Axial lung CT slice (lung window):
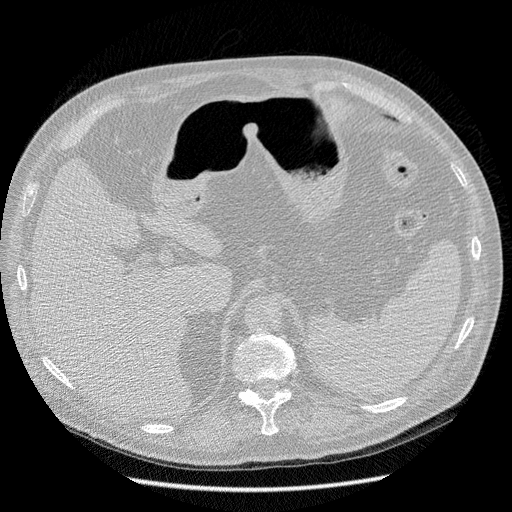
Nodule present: no